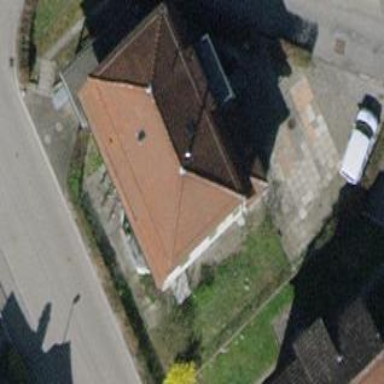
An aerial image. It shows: Building with hipped roof.